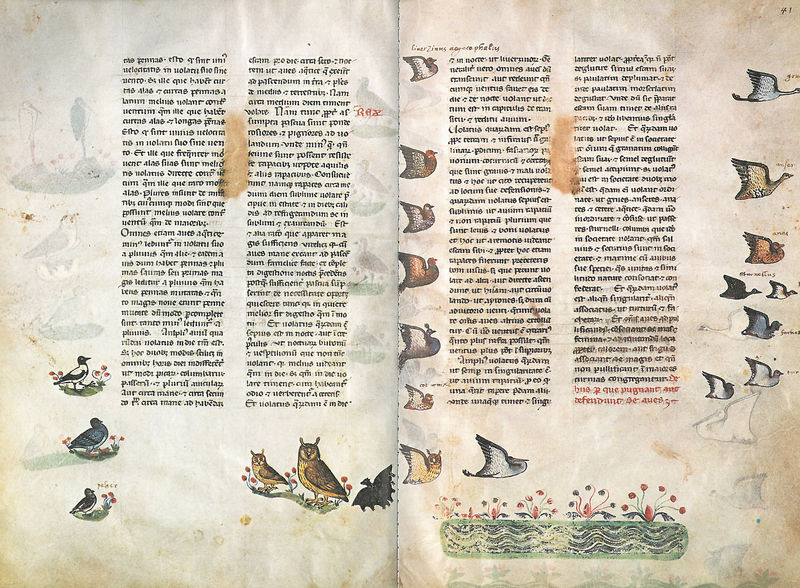
Titel: Falkenbuch Friedrichs des II.; De arte venandi cum avibus
Institution: Rom, Biblioteca Vaticana
Schlagwörter: flügel, vogel, wasser, gelb, see, teich, blume, blumen, schwarz, blüten, rot, tiere, wiese, malerei, taube, vögel, pflanze, pflanzen, fliegen, schrift, wellen, papier, ente, schwan, enten, buch, flug, tauben, druck, seite, illustration, text, gänse, kranich, pelikan, reiher, flecken, seiten, fasan, mittelalter, hahn, huhn, block, eule, beschreibung, henne, fledermaus, malereo, latein, storch, uhu, biologie, buchmalerei, doppelseite, krähe, vöge, eulen, falken, elster, blocktext